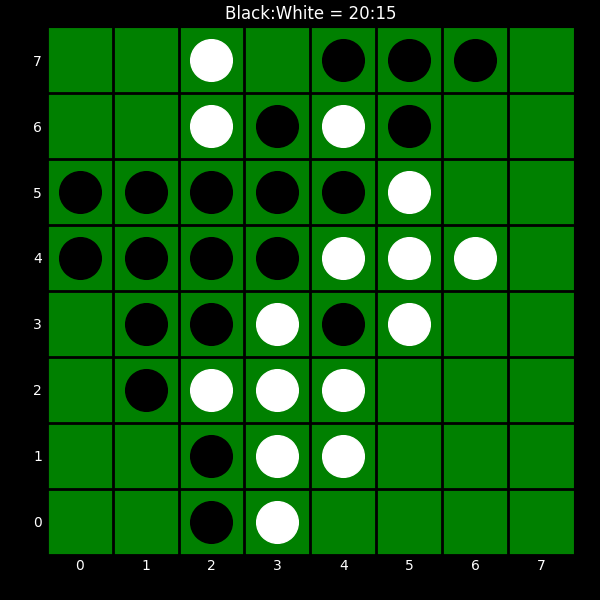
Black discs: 20
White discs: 15